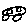
Label: car